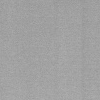
Atmospheric dust classification: dusty